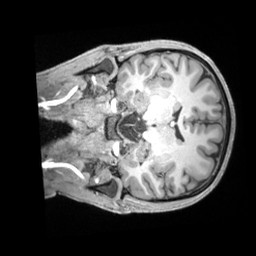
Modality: T1w
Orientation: coronal
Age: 25
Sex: male
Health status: ill
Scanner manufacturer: siemens
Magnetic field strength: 3 T
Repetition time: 2.2 s
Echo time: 0.00218 s